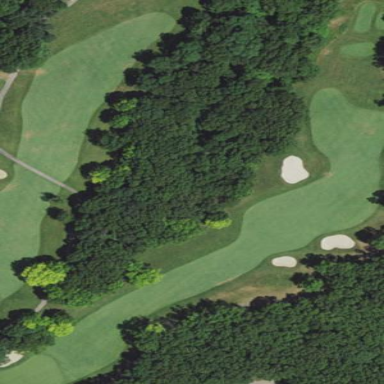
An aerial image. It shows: Area with grass used as rough in golf course.